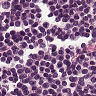
Metastatic tissue present: no